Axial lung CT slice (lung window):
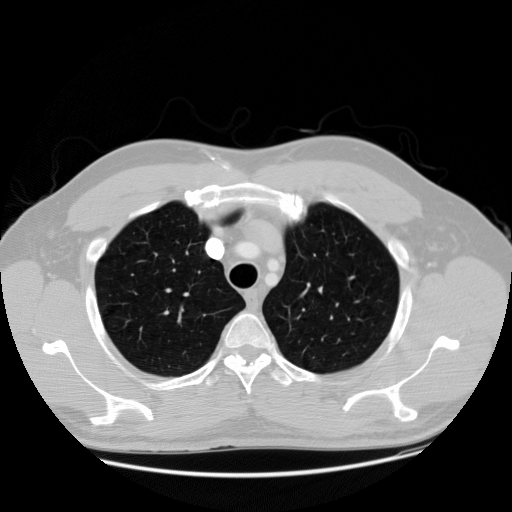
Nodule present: no